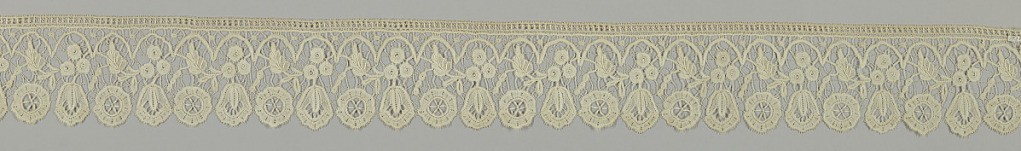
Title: Edging
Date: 19th century
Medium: linen Technique: bobbin lace, Brussels style
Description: Duchesse-style pattern of leaf and flower sprays under arches with border showing alternating leaf and flower pattern.